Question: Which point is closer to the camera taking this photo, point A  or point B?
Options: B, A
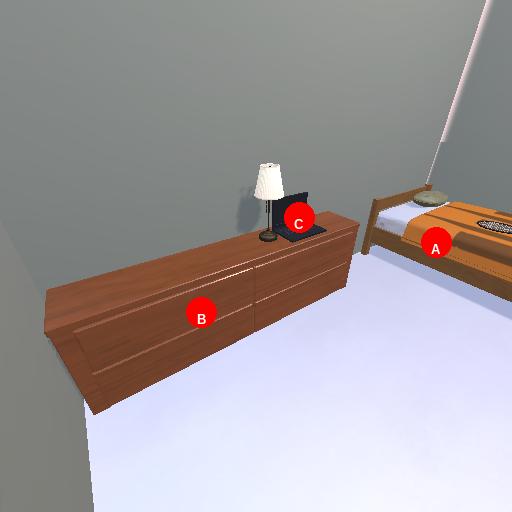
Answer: B